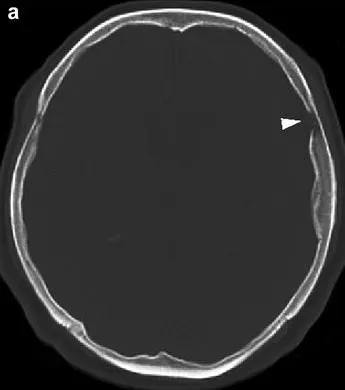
CT images 5-years prior to the operation.
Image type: radiology (ct)